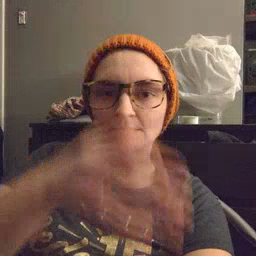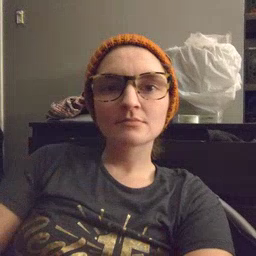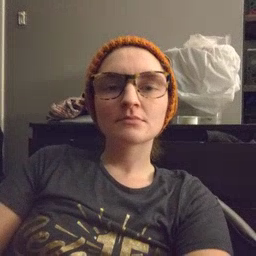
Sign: grandpa